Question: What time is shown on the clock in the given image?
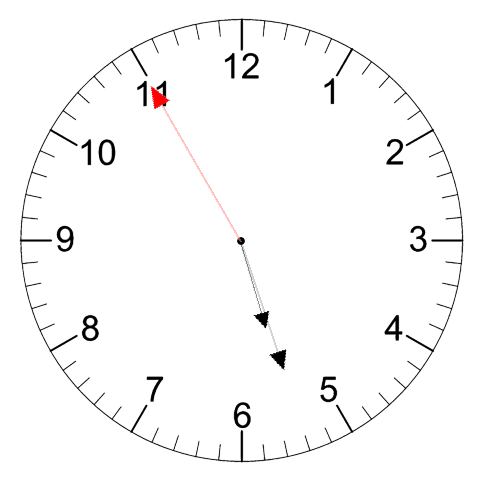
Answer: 05:26:55